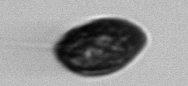
Label: Prorocentrum